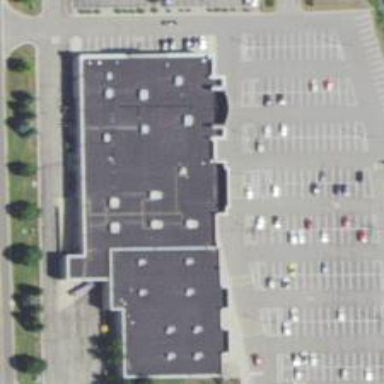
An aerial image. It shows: Building.